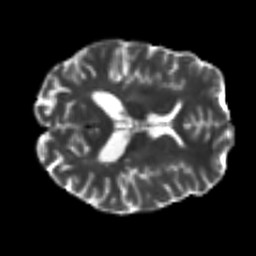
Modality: T2w
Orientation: axial
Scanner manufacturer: siemens
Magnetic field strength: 3 T
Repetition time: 7.8 s
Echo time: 0.09 s